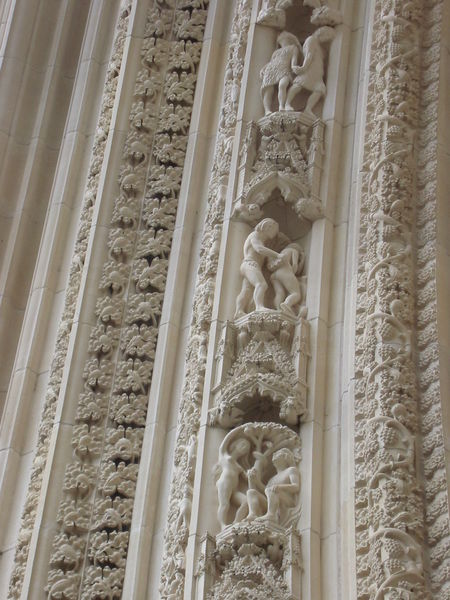
Titel: York Münster
Standort: York (EU - GB)
Schlagwörter: baum, blätter, mann, nackt, weiß, frauen, menschen, ausschnitt, blumen, frau, marmor, männer, tür, blüten, gebäude, haus, ornament, architektur, stein, hände, innenraum, kirche, paar, gotik, ranken, trauben, apfel, relief, farbig, bogen, fassade, figuren, wein, detail, ornamente, stuck, nackte, fein, tor, foto, adam, eva, paradies, eingang, beeren, schlange, fries, portal, skulpturen, fresko, beere, filigran, sünde, vertreibung, biblisch, sakral, tympanon, paare, kain, abel, apel, po